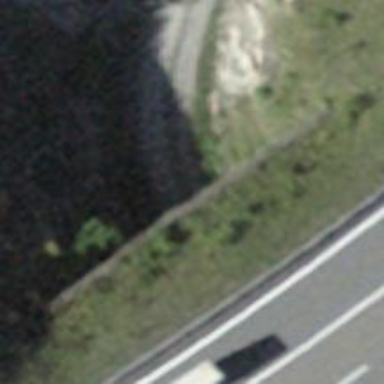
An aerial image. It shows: Tunneled asphalt road track.